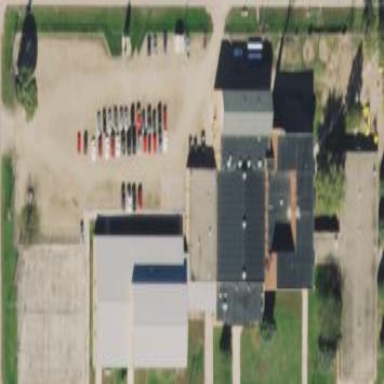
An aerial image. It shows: School.